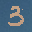
Label: 3